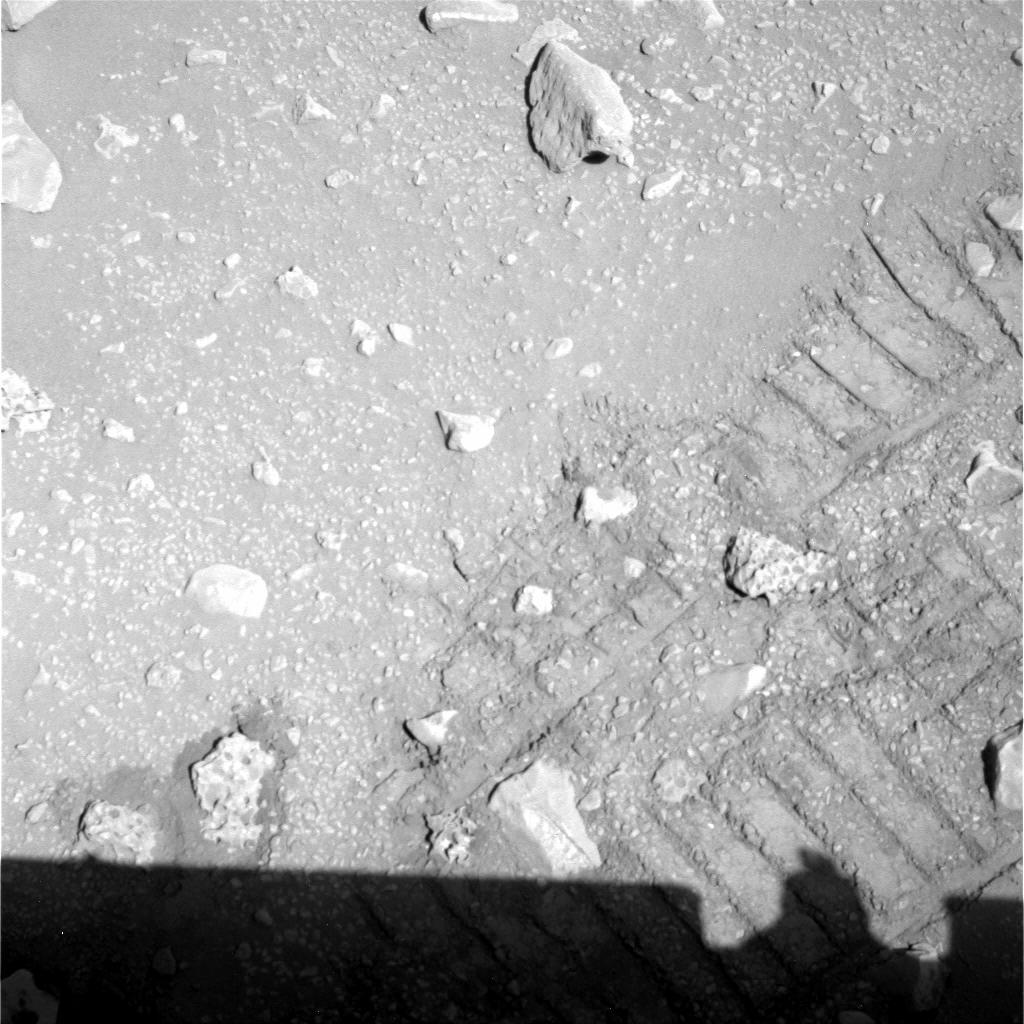
Terrain classes present: Bedrock, Gravel / Sand / Soil, Rock, Shadow, Track